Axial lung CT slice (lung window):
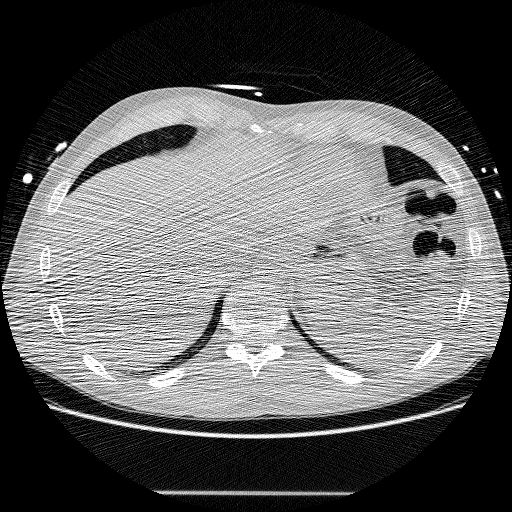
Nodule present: no